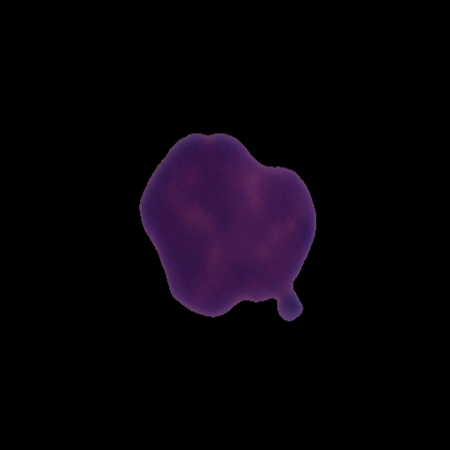
Label: healthy